Field crop: maize
Growth stage: 2
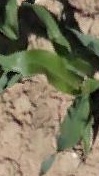
Species: maize